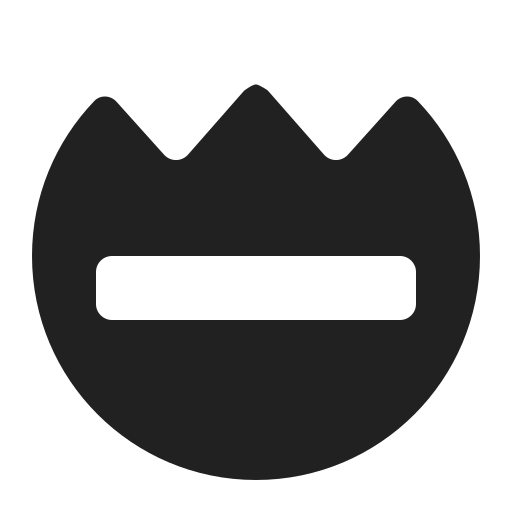
name badge high contrast